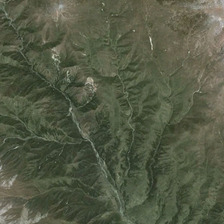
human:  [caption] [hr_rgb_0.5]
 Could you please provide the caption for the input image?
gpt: it is a piece of green mountain .

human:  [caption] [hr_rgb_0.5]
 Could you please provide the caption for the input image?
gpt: it is a piece of green mountain .

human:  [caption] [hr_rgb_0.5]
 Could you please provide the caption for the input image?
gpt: it is a piece of green mountain .

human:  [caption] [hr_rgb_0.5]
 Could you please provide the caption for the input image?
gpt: it is a piece of green mountain .

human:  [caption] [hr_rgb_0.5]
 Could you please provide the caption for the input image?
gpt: it is a piece of green mountain .